Question: How do I get a list of dictionaries converted into a dataframe whose columns are ''Event', 'Id', 'Name''?
'''
sample = [{'event': 'up', '53118': 'Harry'},
{'event': 'up', '51880': 'Smith'},
{'event': 'down', '51659': 'Joe'},
{'52983': 'Sam', 'event': 'up'},
{'event': 'down', '52917': 'Roger'},
{'event': 'up', '314615': 'Julie'},
{'event': 'left', '276298': 'Andrew'},
{'event': 'right', '457249': 'Carlos'},
{'event': 'down', '391485': 'Jason'},
{'event': 'right', '53191': 'Taylor'},
{'51248': 'Benjy', 'event': 'down'}]
'''
'pd.DataFrame(sample)' would return;

Is there a pythonic panda-ic way to convert it to this form?
'''
Event Id Name
up 53118 Harry
up 51880 Smith
down 51659 Joe
'''
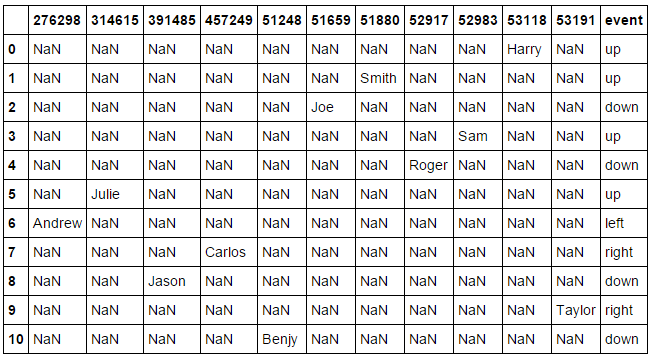
Answer: <URL>':
'''
In [74]: m = pd.melt(df, id_vars="event", var_name="Id", value_name="Name").dropna()
In [75]: m
Out[75]:
event Id Name
6 left 276298 Andrew
16 up 314615 Julie
30 down 391485 Jason
40 right 457249 Carlos
54 down 51248 Benjy
57 down 51659 Joe
67 up 51880 Smith
81 down 52917 Roger
91 up 52983 Sam
99 up 53118 Harry
119 right 53191 Taylor
'''
And then you can do some cleanup ('reset_index(drop=True)', 'rename(columns={"event": "Event"})', convert Id to integers, etc.)
Since @eumiro makes a good point, we could also implement @MattDMo's suggestion easily enough:
'''
In [90]: sample = [dict(event=d.pop("event"), id=min(d), name=min(d.values())) for d in sample]
In [91]: pd.DataFrame(sample)
Out[91]:
event id name
0 up 53118 Harry
1 up 51880 Smith
2 down 51659 Joe
3 up 52983 Sam
4 down 52917 Roger
5 up 314615 Julie
6 left 276298 Andrew
7 right 457249 Carlos
8 down 391485 Jason
9 right 53191 Taylor
10 down 51248 Benjy
'''
Here I've taken advantage of the fact that once we pop 'event' there's only one element in the dictionary left, but a more manual loop would work as easily.